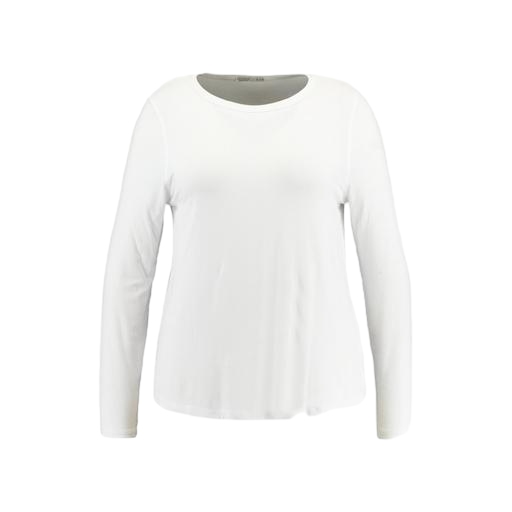
white women's heattech extra warm scoop neck tee, long-sleeve top, white long sleeved t-shirt, white background